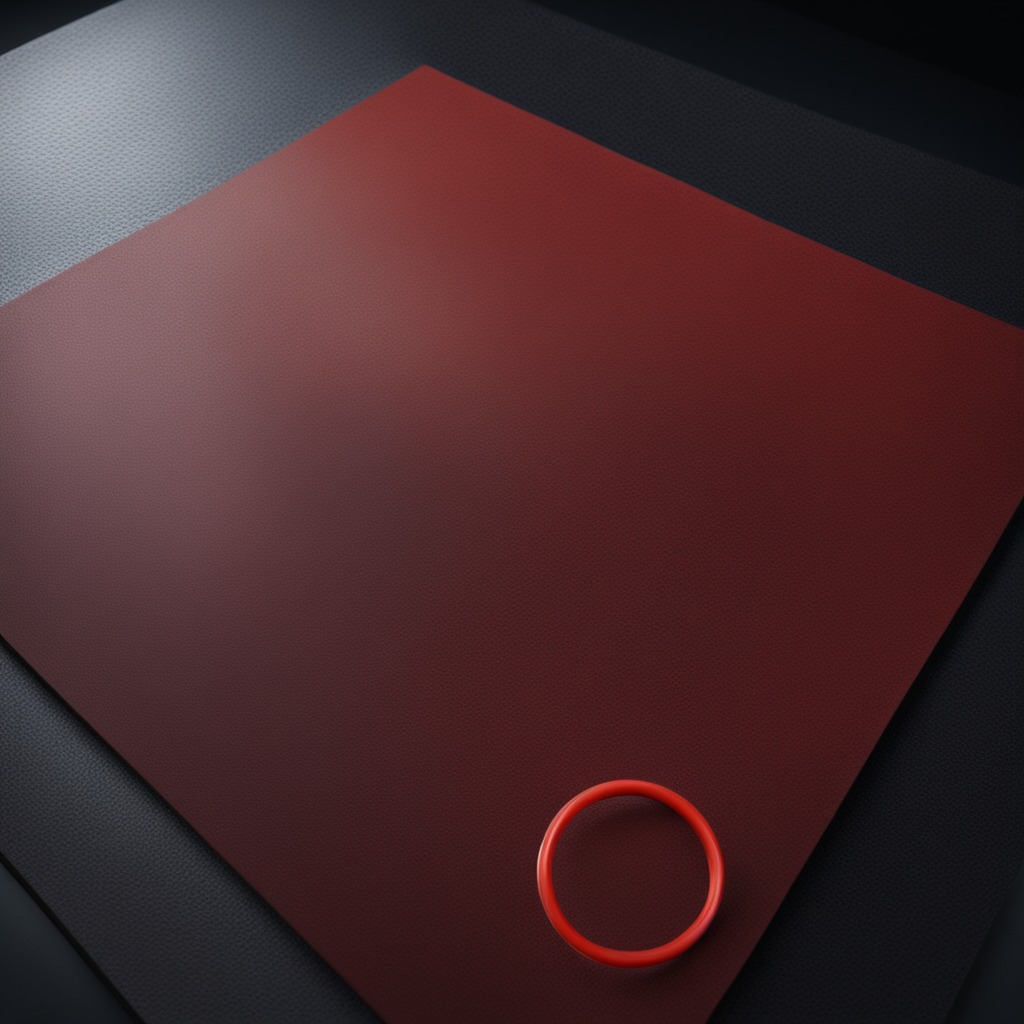
A rubber O-ring lying on the granite tabletop